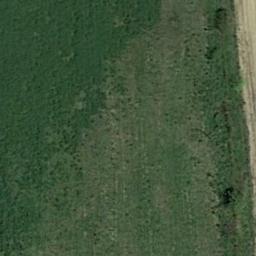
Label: meadow